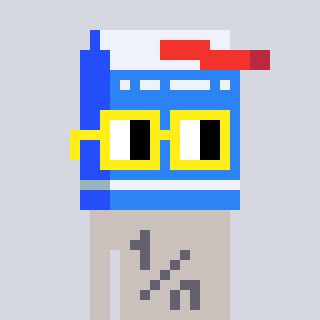
a pixel art character with square yellow glasses, a milk-shaped head and a foggrey-colored body on a cool background